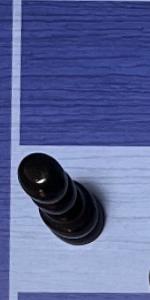
Label: Pawn_Black